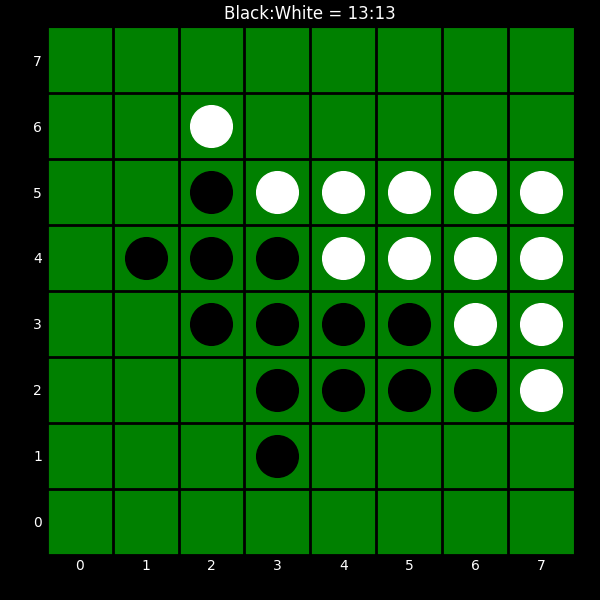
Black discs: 13
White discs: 13